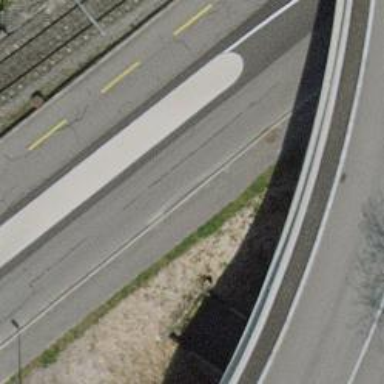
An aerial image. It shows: Tertiary road with asphalt surface. There is lane for cyclists on both sides of the road.